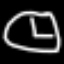
Label: clock